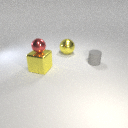
large yellow metal cube in front of large yellow metal sphere